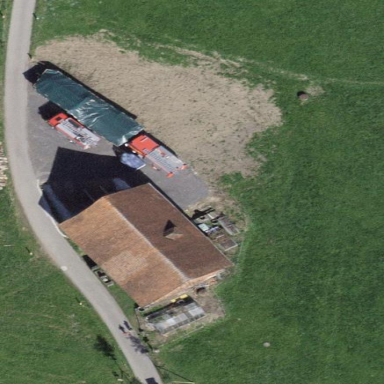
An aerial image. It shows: Farmyard area.